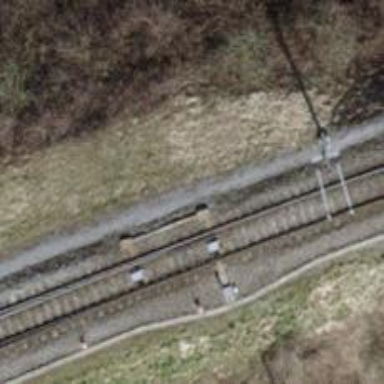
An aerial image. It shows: Railway switch.